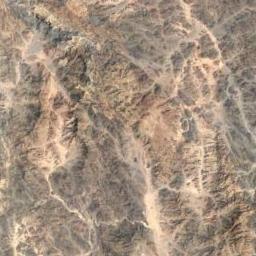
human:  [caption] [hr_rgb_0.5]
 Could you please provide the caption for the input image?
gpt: The mountains in the lower left corner of the image are covered by vegetation .

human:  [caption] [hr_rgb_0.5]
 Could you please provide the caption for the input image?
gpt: The mountain is consist of the bare land .

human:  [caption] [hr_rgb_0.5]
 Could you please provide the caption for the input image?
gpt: The mountain has a rugged surface and its rocks are brown and yellow .

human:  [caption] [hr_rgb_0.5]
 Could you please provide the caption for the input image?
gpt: The mountains are winding and undulating .

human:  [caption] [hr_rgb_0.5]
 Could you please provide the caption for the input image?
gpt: There are some cracks on the brown mountain .